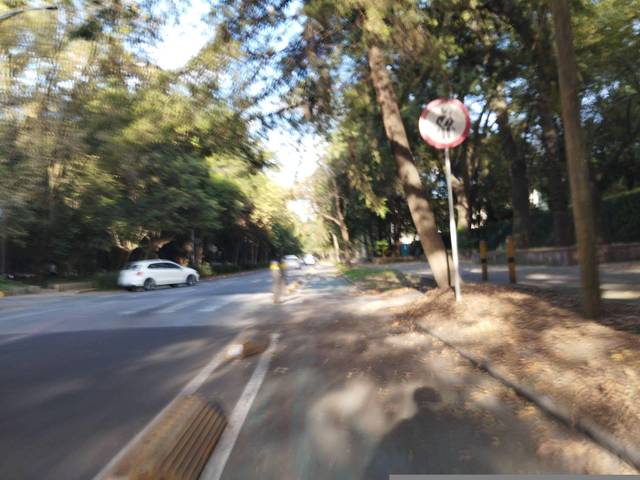
Region: Mexico
Coordinates: 19.426, -99.189